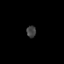
Tissue: prostate
Cell type: T cells
Senescence score: 0.7183
Nuclear area (px): 110
Mean DAPI intensity: 63.4